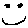
Label: smiley face